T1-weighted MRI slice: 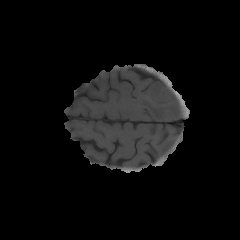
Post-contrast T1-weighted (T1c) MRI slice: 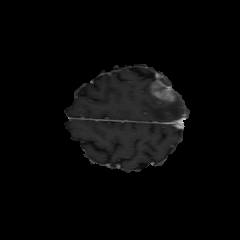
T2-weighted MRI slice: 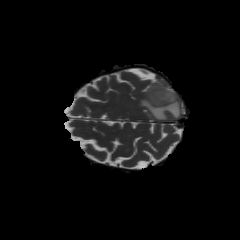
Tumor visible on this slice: yes